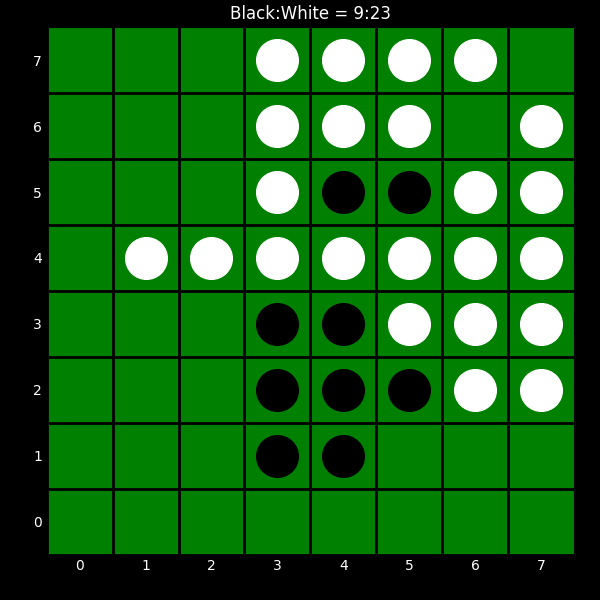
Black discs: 9
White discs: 23